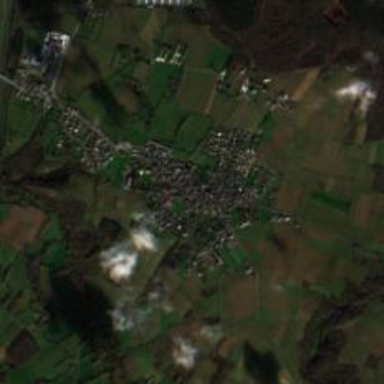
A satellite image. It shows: Village.